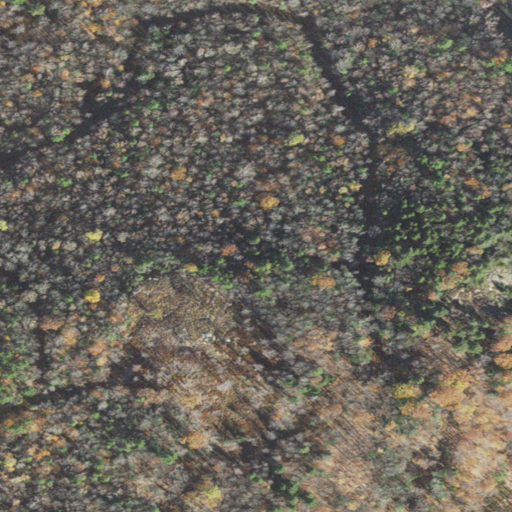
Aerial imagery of mountain in New Hampshire named Pinnacle containing mixed forest, deciduous forest, evergreen forest, and shrub